Question: I have a problem. This is my code:
HTML:
'''
<div>
<div id="id" style="position:absolute;">
<img id="0" src="../FileTypes/mat.png" style="position:fixed;top:50px;left:25px;" />
</div>
</div>
'''
JavaScript:
'''
<script type="text/javascript">
var xsize = screen.width;
var ysize = screen.height;
document.getElementById('id').style.height = ysize + "px";
document.getElementById('id').style.width = xsize + "px";
</script>
'''
And I have following error:
Does anybody know where have I error in my code and how can I repair it? Please help me.
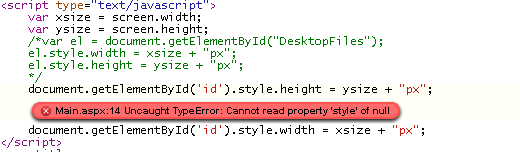
Answer: The script is likely being executed before the DOM has been fully constructed. You should do one of the following:
- <URL>- 'script''</body>'